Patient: sex M, age 21
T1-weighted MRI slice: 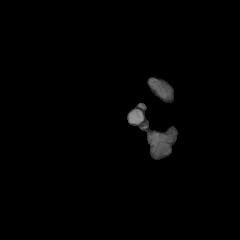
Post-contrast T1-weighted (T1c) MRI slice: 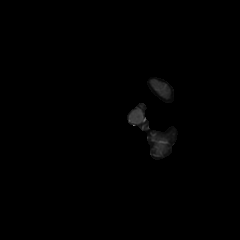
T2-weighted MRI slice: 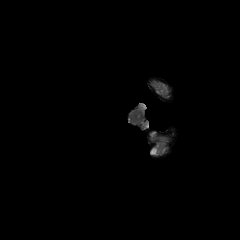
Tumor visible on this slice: no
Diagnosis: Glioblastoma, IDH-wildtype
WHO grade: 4